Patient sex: F
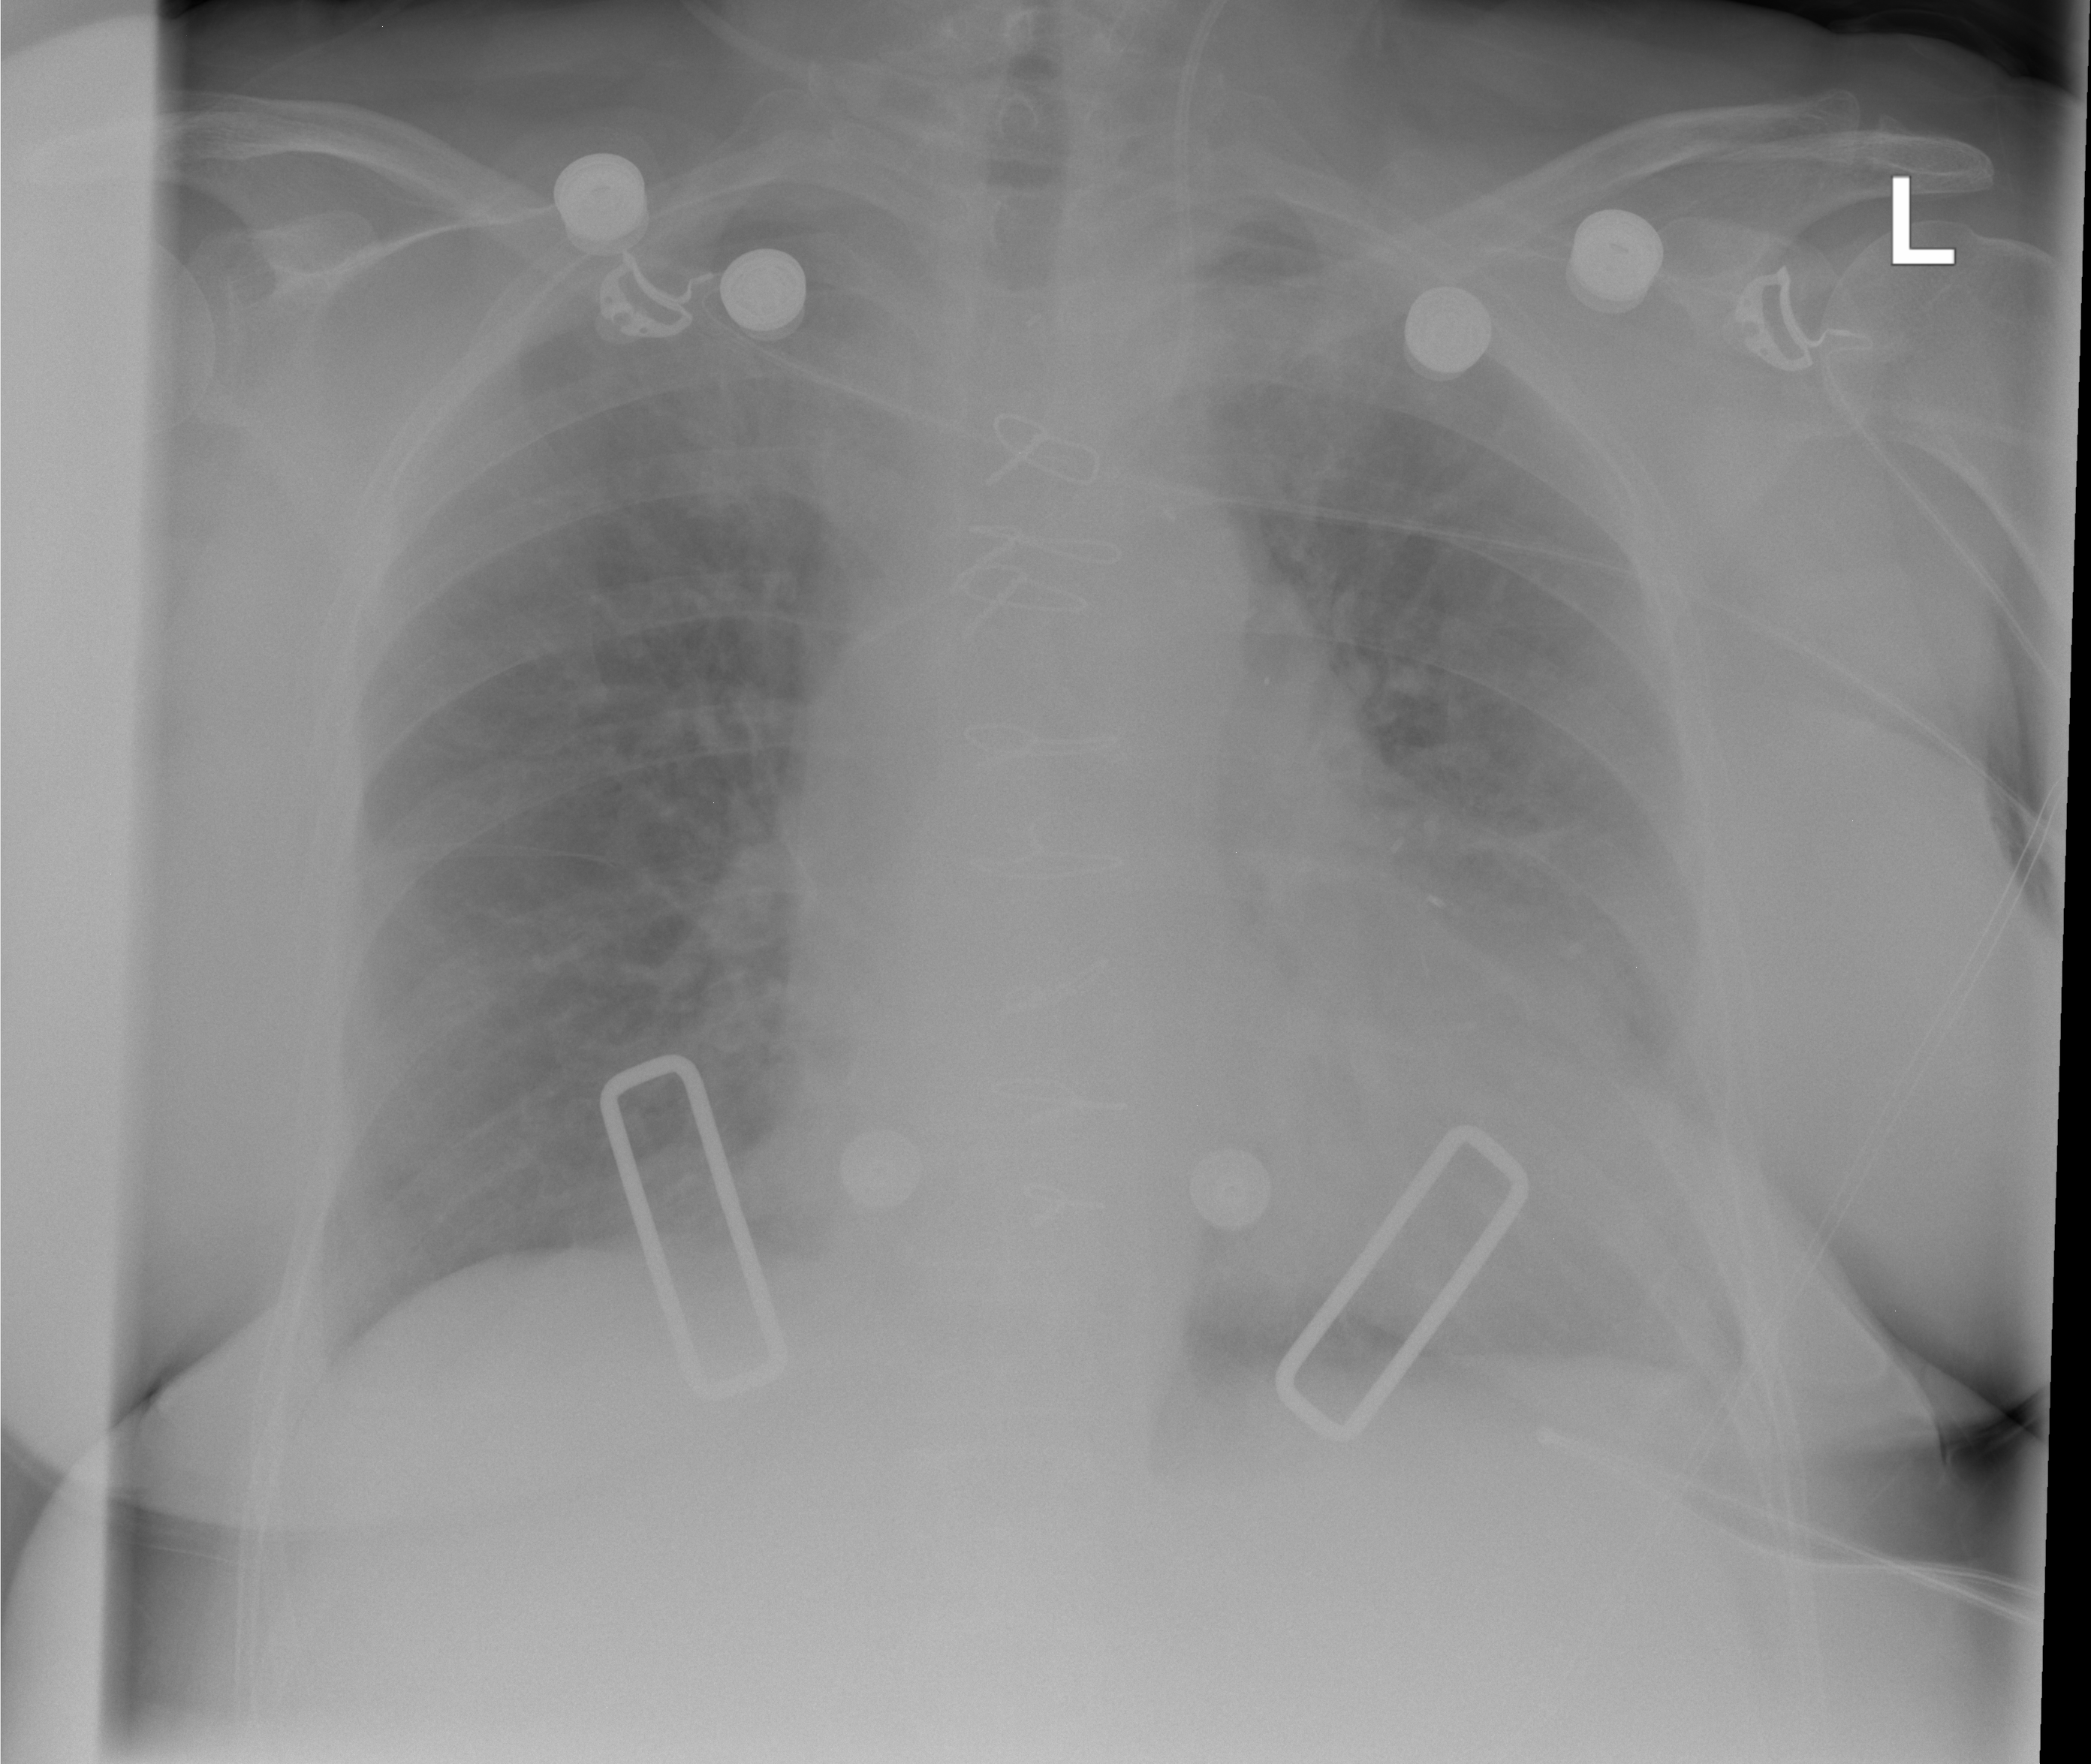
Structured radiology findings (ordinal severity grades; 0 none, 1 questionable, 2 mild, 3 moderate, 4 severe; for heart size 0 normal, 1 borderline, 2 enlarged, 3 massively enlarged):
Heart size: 2
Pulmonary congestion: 0
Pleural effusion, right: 0
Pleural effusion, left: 0
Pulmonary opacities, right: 0
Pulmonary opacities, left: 0
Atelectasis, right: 0
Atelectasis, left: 2